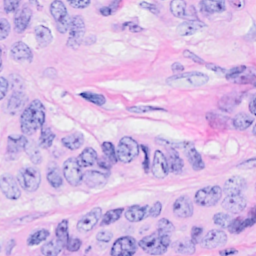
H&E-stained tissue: Breast